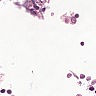
Metastatic tissue present: no